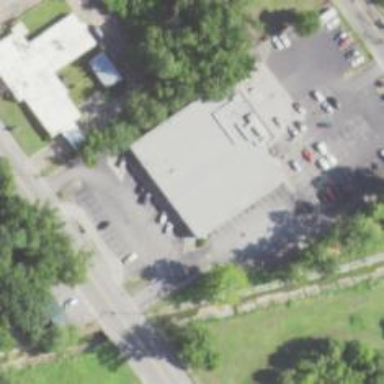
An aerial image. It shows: Post office.